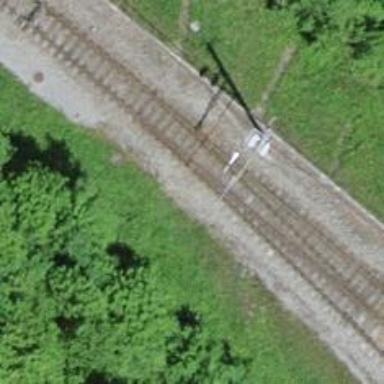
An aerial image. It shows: Railway switch.